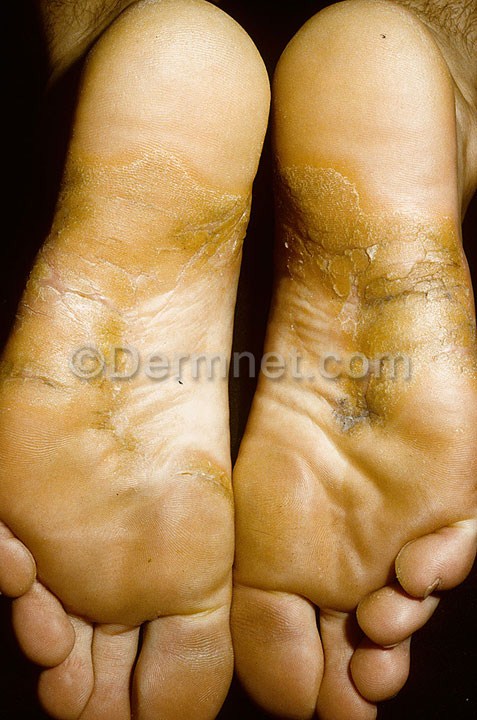
Disease: Eczema Photos